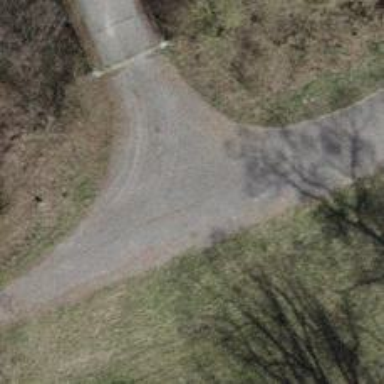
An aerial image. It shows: Path with grade 2 grass paver surface.